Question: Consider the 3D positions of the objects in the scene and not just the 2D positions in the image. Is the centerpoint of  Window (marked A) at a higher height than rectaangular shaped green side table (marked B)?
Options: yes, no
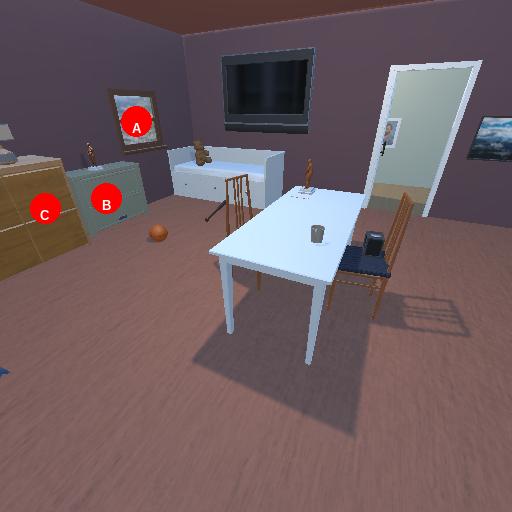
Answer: yes